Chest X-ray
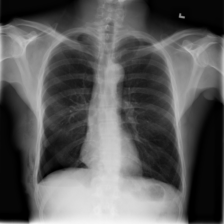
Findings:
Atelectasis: negative
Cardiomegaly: negative
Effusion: negative
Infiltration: negative
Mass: negative
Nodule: negative
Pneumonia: negative
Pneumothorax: negative
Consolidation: negative
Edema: negative
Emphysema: positive
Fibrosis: negative
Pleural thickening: negative
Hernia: negative